Aerial crown-view tile of a tropical tree (Barro Colorado Island, Panama), acquired 20250818:
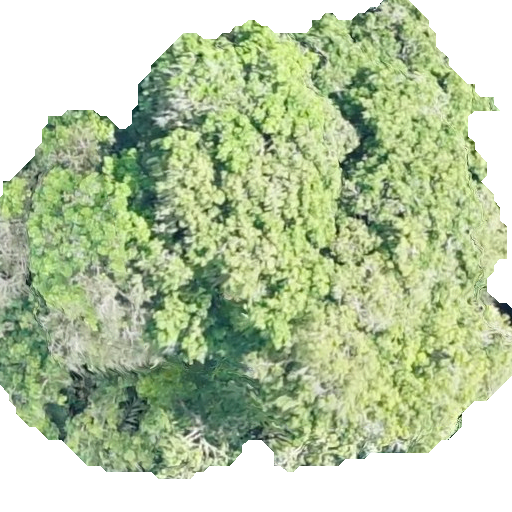
Species: Prioria copaifera
GBIF accepted scientific name: Prioria copaifera
Crown area: 277.916 m²